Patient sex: M
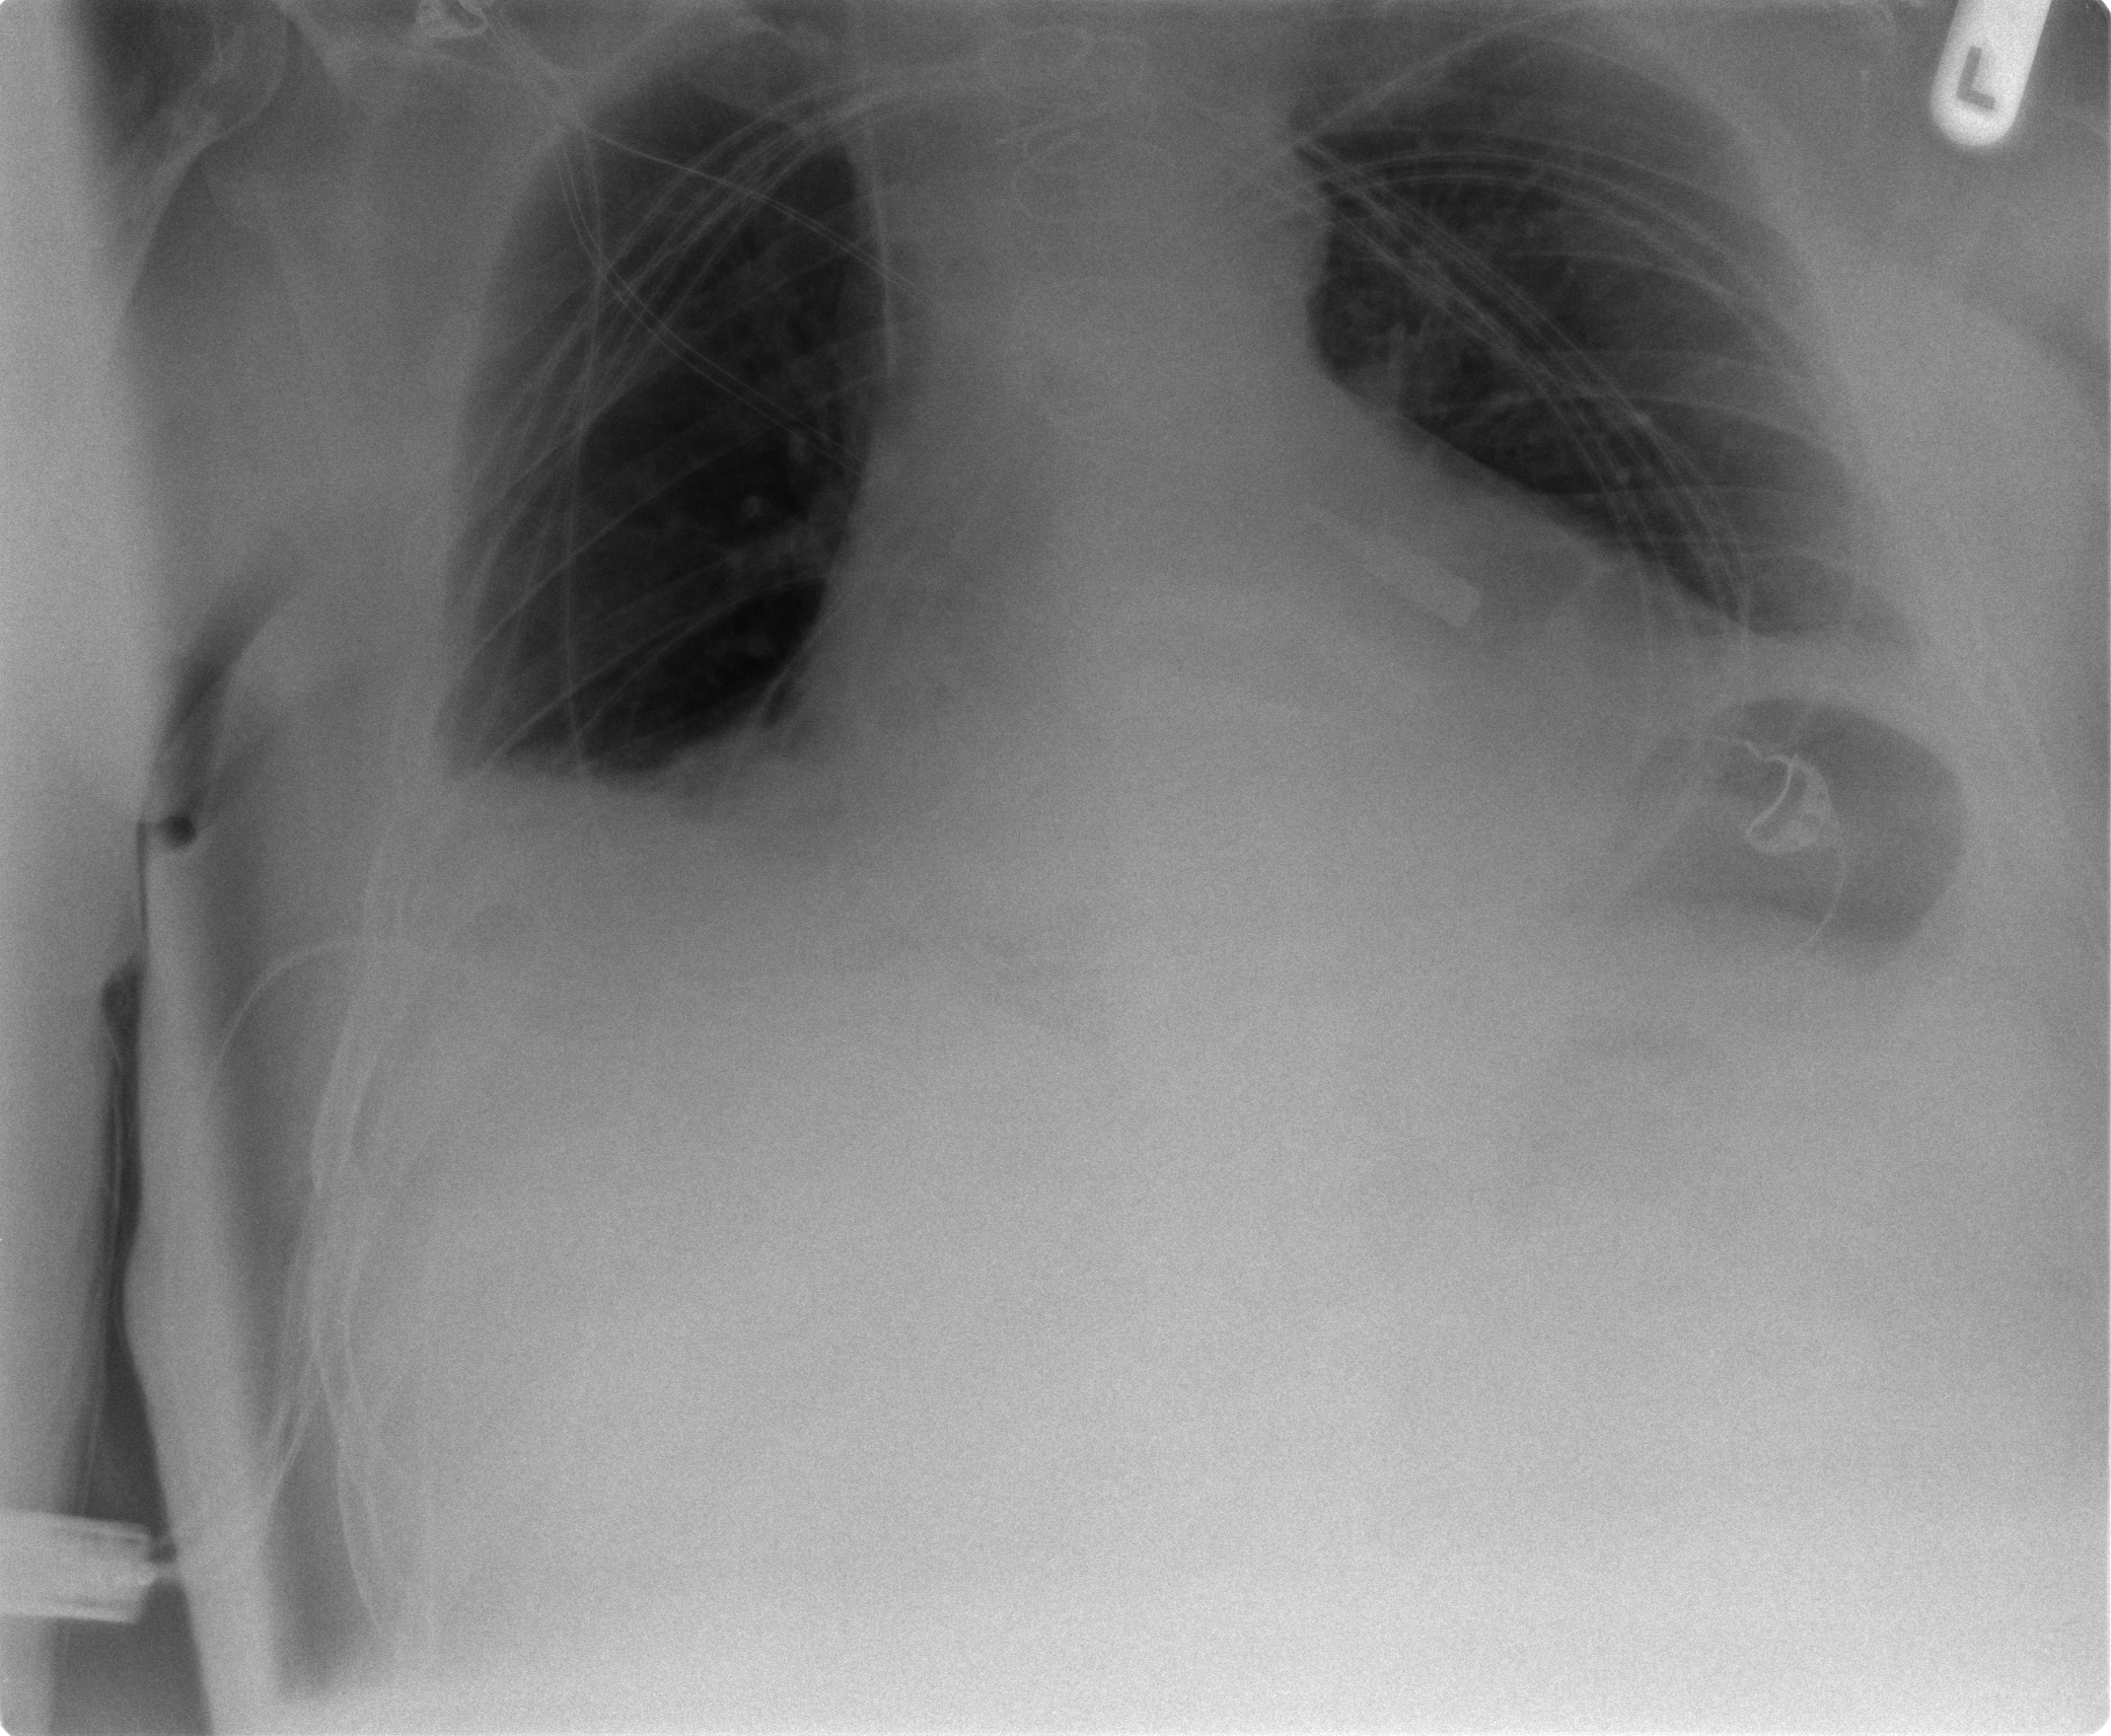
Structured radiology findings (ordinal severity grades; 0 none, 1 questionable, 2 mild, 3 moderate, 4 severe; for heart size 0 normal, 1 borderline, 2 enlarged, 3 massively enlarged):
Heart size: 2
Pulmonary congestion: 2
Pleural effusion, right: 1
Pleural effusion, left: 1
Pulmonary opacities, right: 0
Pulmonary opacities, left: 0
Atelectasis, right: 2
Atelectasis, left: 1